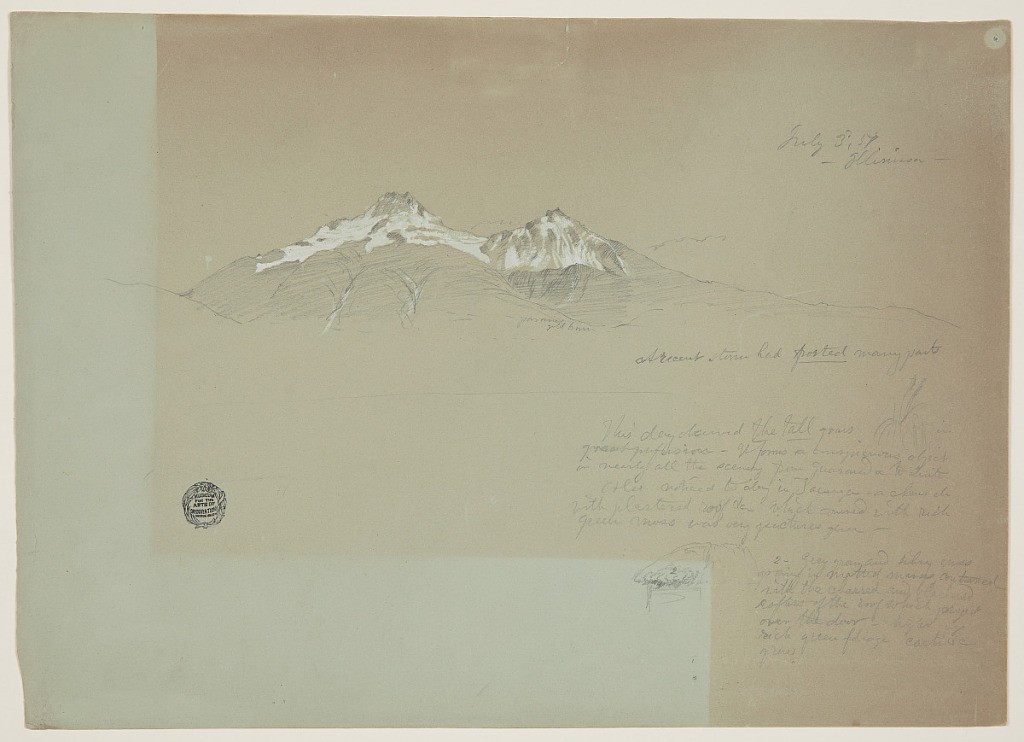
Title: The Illinizas, Ecuador
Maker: Frederic Edwin Church, American, 1826–1900
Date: July 3, 1857
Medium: Graphite, brush and white gouache on gray-green wove paper
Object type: Drawing
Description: Landscape sketch of the twin peaks of the mountain Illiniza in Ecuador. Shown at center, the sharp peaks are snow-covered, and various cliffs and ravines are visible. The mountain's lower slopes extend horizontally across the composition and are shown in shadow. At lower right, a small study of paramo grass and, below, a small drawing of a thatched roof.